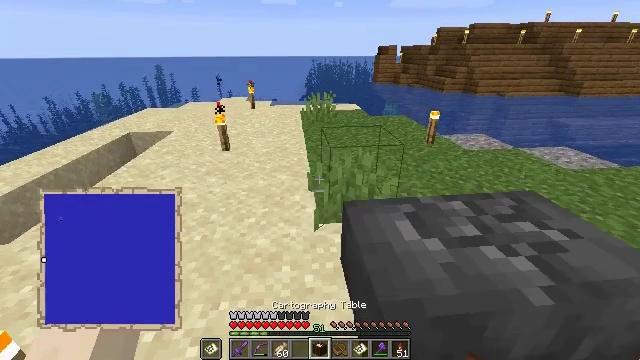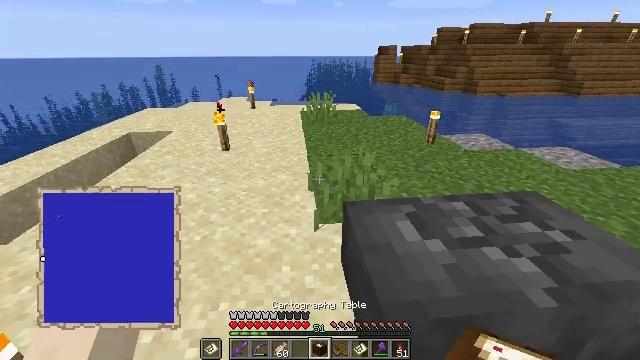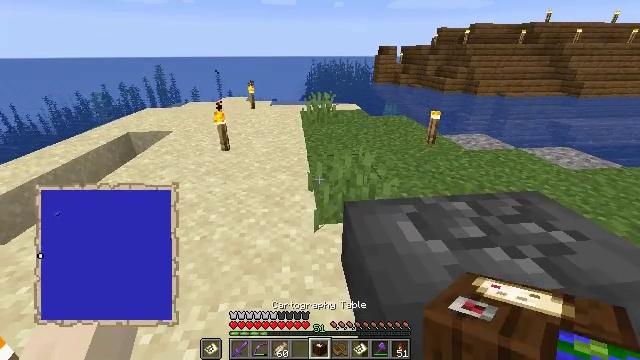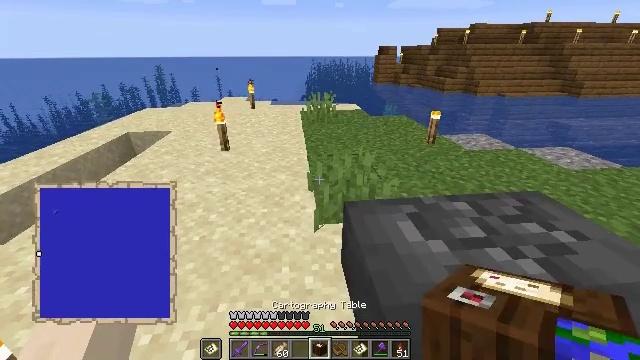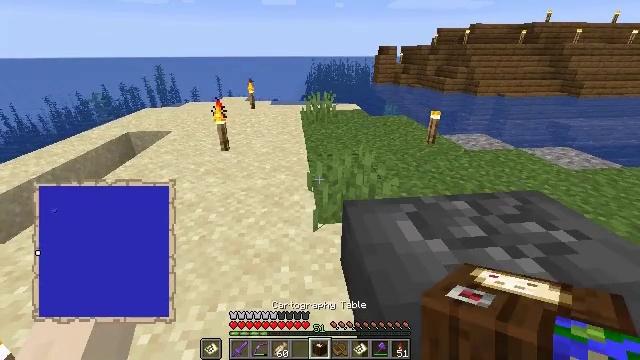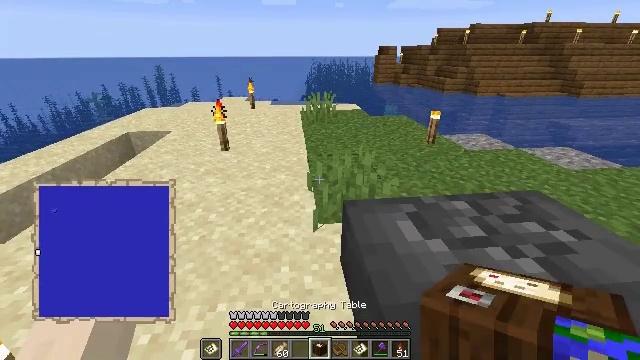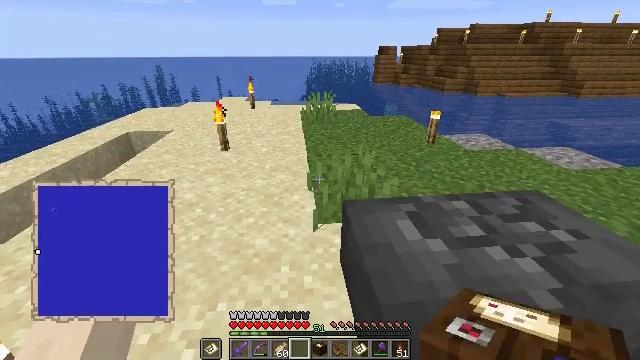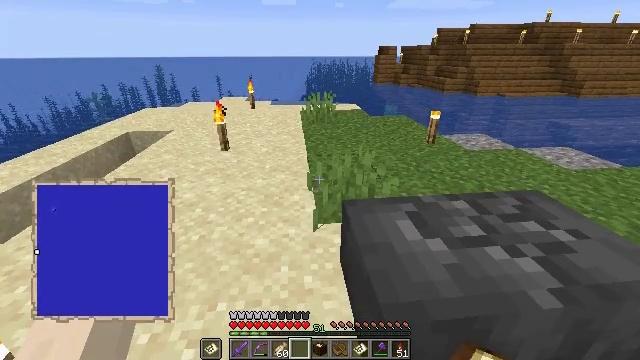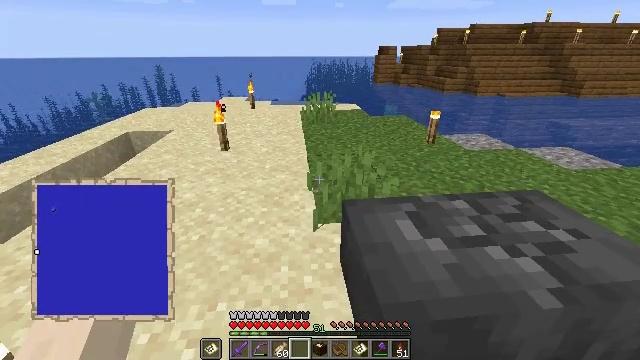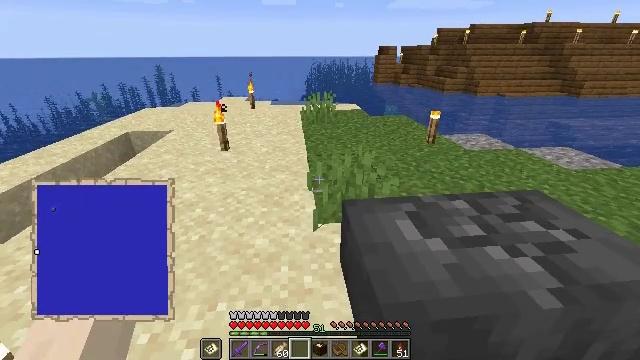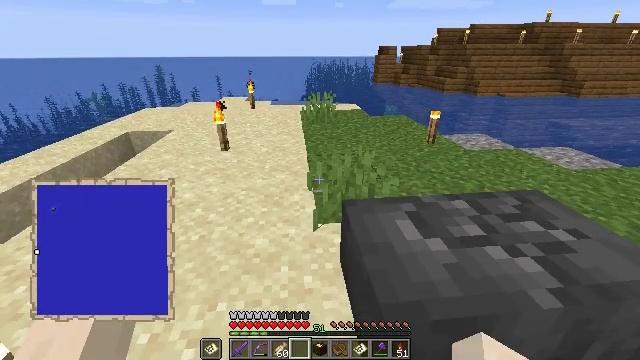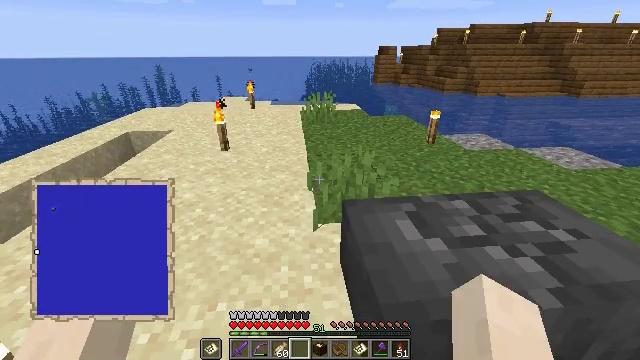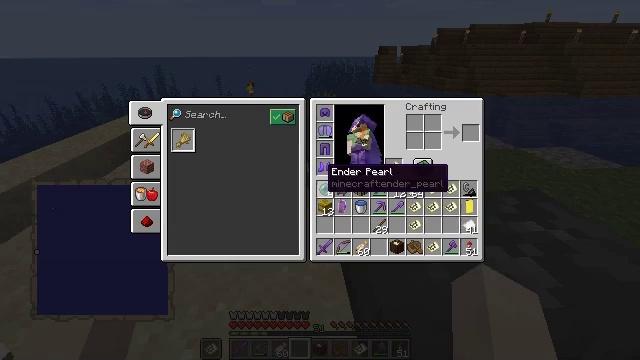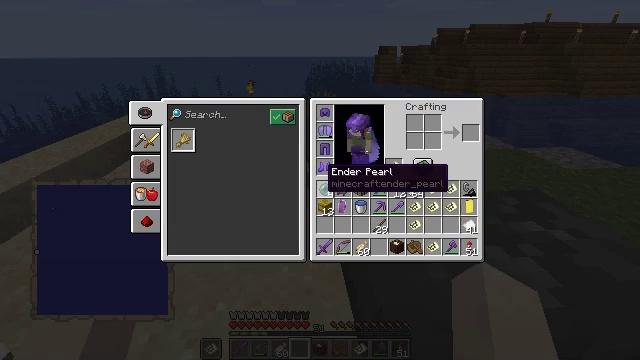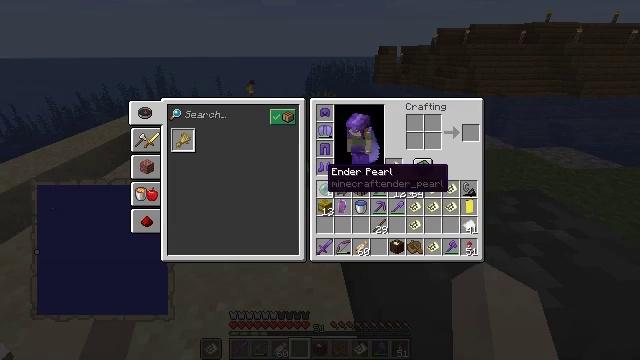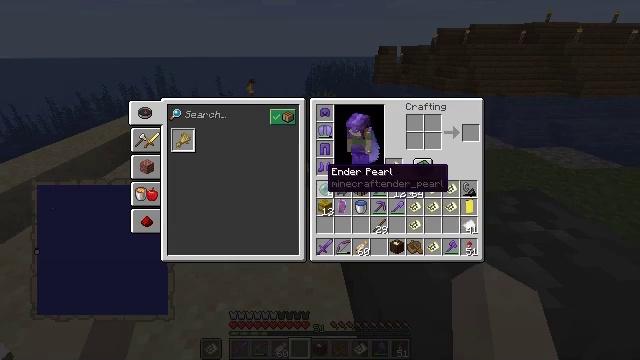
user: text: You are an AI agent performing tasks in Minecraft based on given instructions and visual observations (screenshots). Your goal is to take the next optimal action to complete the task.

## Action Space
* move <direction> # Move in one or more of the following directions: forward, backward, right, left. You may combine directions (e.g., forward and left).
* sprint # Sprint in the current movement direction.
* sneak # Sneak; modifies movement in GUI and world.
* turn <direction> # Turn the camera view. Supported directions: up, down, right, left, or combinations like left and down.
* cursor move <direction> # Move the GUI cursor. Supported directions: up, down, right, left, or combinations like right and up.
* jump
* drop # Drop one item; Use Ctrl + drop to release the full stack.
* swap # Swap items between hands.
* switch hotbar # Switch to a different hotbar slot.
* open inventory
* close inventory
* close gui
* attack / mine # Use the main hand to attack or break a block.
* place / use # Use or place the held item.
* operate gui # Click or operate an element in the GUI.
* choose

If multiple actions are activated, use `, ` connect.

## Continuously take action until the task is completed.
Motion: motion action
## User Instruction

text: Left click to dismantle the chipped anvil.
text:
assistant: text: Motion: no_op
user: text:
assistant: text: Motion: no_op
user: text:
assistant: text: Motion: no_op
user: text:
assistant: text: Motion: no_op
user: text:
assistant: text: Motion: no_op
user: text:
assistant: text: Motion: no_op
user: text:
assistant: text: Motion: no_op
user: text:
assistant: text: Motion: no_op
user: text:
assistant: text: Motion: no_op
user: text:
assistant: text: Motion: no_op
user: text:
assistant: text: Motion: no_op
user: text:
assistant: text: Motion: close inventory
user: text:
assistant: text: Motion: close inventory
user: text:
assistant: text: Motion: close inventory
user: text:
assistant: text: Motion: no_op
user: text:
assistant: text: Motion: turn right
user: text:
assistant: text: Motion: turn right and down
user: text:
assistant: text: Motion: turn right
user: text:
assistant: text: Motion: turn right
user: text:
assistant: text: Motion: no_op
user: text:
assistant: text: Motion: no_op
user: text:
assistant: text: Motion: no_op
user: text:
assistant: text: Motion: no_op
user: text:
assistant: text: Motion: turn left
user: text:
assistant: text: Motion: turn left
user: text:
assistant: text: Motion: sneak, turn left
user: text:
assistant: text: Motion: sneak, turn left
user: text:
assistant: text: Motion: sneak, turn left
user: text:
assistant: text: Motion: sneak
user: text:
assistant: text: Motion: sneak